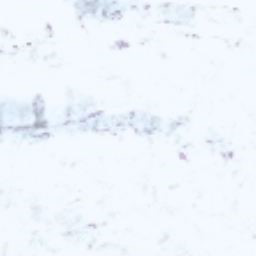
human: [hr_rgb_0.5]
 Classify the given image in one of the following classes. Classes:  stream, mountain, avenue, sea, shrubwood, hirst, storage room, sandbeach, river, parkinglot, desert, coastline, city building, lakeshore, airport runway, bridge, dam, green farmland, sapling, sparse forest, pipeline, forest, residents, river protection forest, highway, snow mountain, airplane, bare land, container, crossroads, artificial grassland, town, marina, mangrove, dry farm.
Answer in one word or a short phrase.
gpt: snow mountain